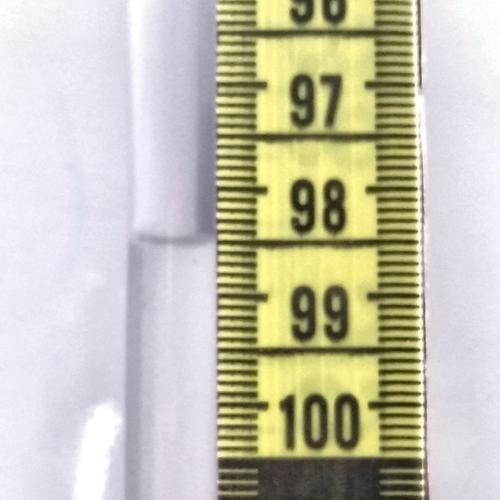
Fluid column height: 98.5 cm